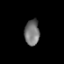
Tissue: prostate
Cell type: T cells
Senescence score: 0.7571
Nuclear area (px): 379
Mean DAPI intensity: 115.596